Question: I am creating a web application using the <URL>. The front-end is developed using AngularJS.
I want to generate a .docx file on the server (in-memory) and send this to the client for download.
To achieve this I created an angular service with the following function being called after the user clicks on a download button:
'''
functions.generateWord = function () {
$http.post('/api/v1/surveys/genword', data.currentSurvey).success(function (response) {
var element = angular.element('<a/>');
element.attr({
href: 'data:attachment;charset=utf-8;application/vnd.openxmlformats-officedocument.wordprocessingml.document' + response,
target: '_blank',
download: 'test.docx'
})[0].click();
});
};
'''
On the server, this api call gets forwarded to the following method:
'''
public Response exportToWord(Response response) {
try {
File file = new File("src/main/resources/template.docx");
FileInputStream inputStream = new FileInputStream(file);
byte byteStream[] = new byte[(int)file.length()];
inputStream.read(byteStream);
response.raw().setContentType("data:attachment;chatset=utf-8;application/vnd.openxmlformats-officedocument.wordprocessingml.document");
response.raw().setContentLength((int) file.length());
response.raw().getOutputStream().write(byteStream);
response.raw().getOutputStream().flush();
response.raw().getOutputStream().close();
return response;
} catch (FileNotFoundException e) {
e.printStackTrace();
} catch (IOException e) {
e.printStackTrace();
}
}
'''
I have tried to solve this in MANY different ways and I always end up with a corrupted 'test.docx' that looks like this:

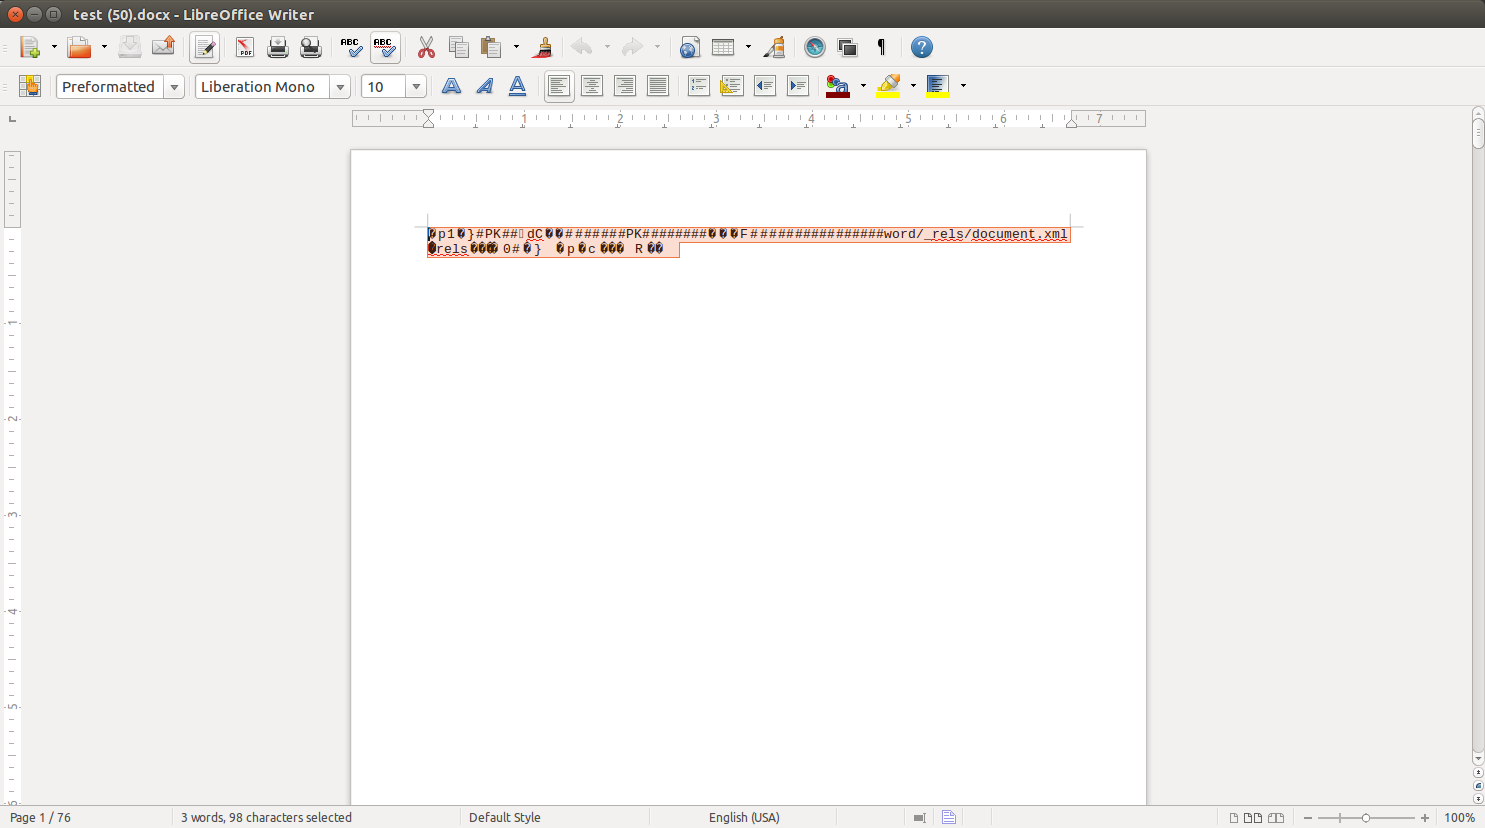
Answer: Solved it by using blobs and specifying the response type as 'arraybuffer' in the $http.post api call. The only bad thing with this solution (as far as I know) is that it doesn't play well with IE, but that's a problem for another day.
'''
functions.generateWord = function () {
$http.post('/api/v1/surveys/genword', data.currentSurvey, {responseType: 'arraybuffer'})
.success(function (response) {
var blob = new Blob([response], {type: 'application/vnd.openxmlformats-officedocument.wordprocessingml.document'});
var url = (window.URL || window.webkitURL).createObjectURL(blob);
var element = angular.element('<a/>');
element.attr({
href: url,
target: '_blank',
download: 'survey.docx'
})[0].click();
});
};
'''
I think what went wrong was that the byte stream got encoded as plain text when I tried to create a URL with:
'''
href: 'data:attachment;charset=utf-8;application/vnd.openxmlformats-officedocument.wordprocessingml.document' + response
'''
thus corrupting it.
When using blobs instead, I get a "direct" link to the generated byte stream and no encoding is done on it since the response type is set to 'arraybuffer'.
Note that this is just my own reasoning of why things went wrong with the original code. I might be terribly wrong, so feel free to correct me if that's the case.